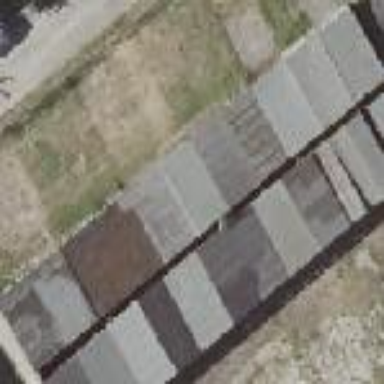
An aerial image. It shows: Group of garages.